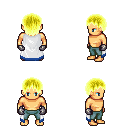
a pixel art fantasy rpg character, male body template, human, tanned skin, white trimmed cape, teal pants, gold plain hairstyle, metal gloves, four views (front, back, left, right), 2x2 character sprite sheet, small pixel art, hard edges, no anti-aliasing